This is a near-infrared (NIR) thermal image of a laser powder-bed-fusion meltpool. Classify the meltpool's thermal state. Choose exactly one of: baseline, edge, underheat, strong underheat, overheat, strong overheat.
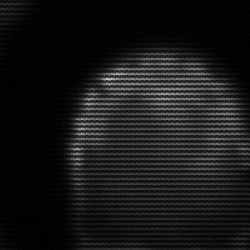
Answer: edge